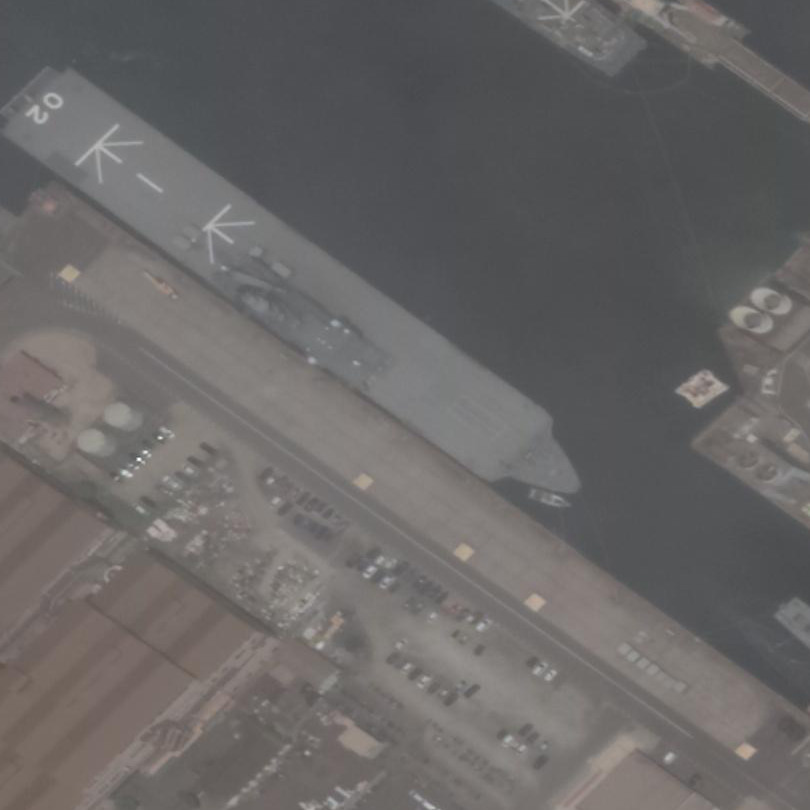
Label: assault